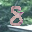
Label: 8